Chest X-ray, AP view. Patient: 34 years old, sex M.
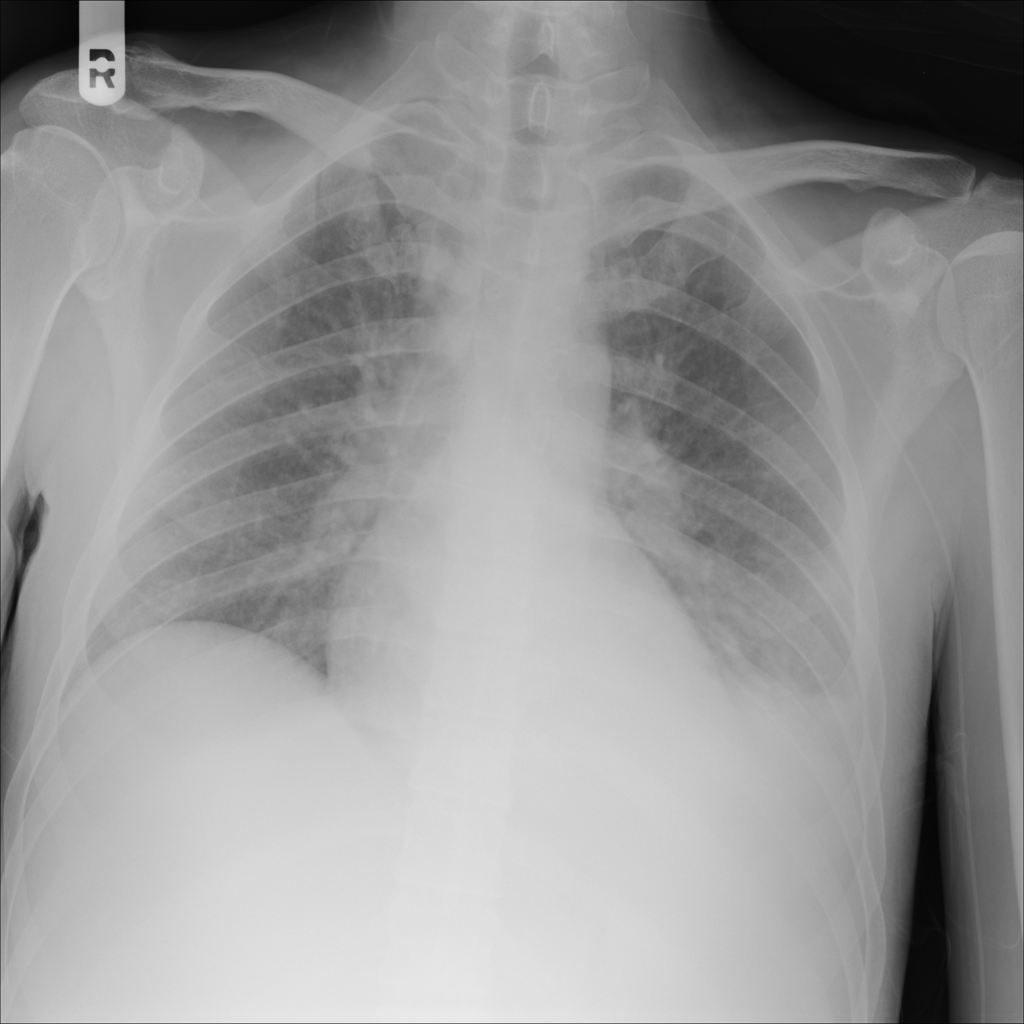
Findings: Effusion